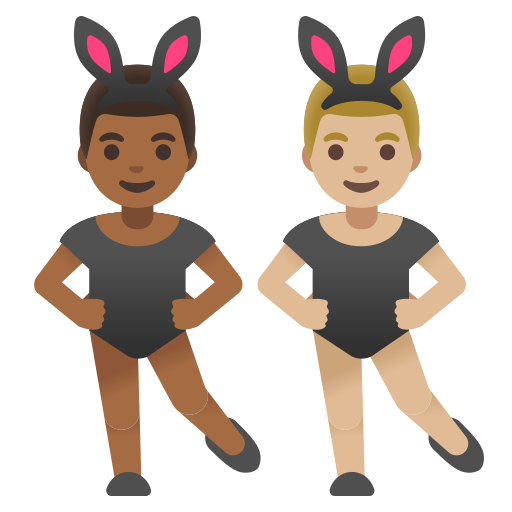
Emoji: 👨🏾‍🐰‍👨🏼